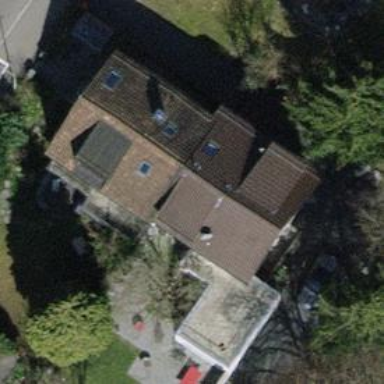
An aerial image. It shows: Semidetached house with tiled roof.